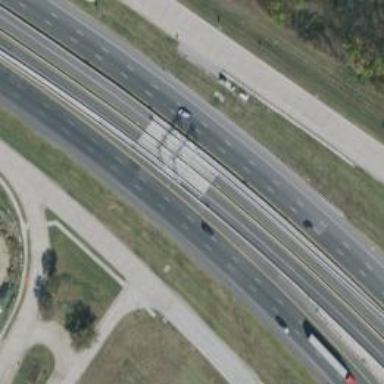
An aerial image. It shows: Toll gantry on the road.